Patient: sex M, age 65
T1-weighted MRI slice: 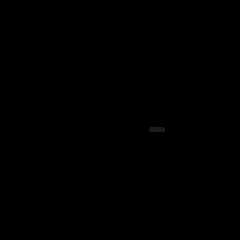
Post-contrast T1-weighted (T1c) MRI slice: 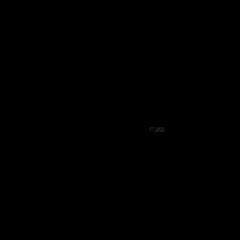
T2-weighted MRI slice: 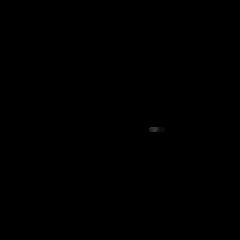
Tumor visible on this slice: no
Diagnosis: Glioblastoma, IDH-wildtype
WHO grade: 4